Question: I have been trying to create a Gantt chart style timetable for a project I am working on. I am currently having trouble with the UI of said chart.

As you can see from my highly advanced mockup, events will be represented by a box (a grid) stretching from start to end time.
The problem I am having is creating these grids an infinite number of times from my code.
I would like, ideally, for each grid to have it's own unique but dynamically generated name. For example, the "Breakfast" event's grid would be called grid1, the Internationals Breakfast would be called grid2, the Keys Workshop grid3, as so on for as many grids as my program creates, potentially to infinity.
So, I know how to create grids with
'''
Grid aGrid = new Grid();
'''
But how would I go about giving each grid a different name?
I hope I've been vaguely coherent...
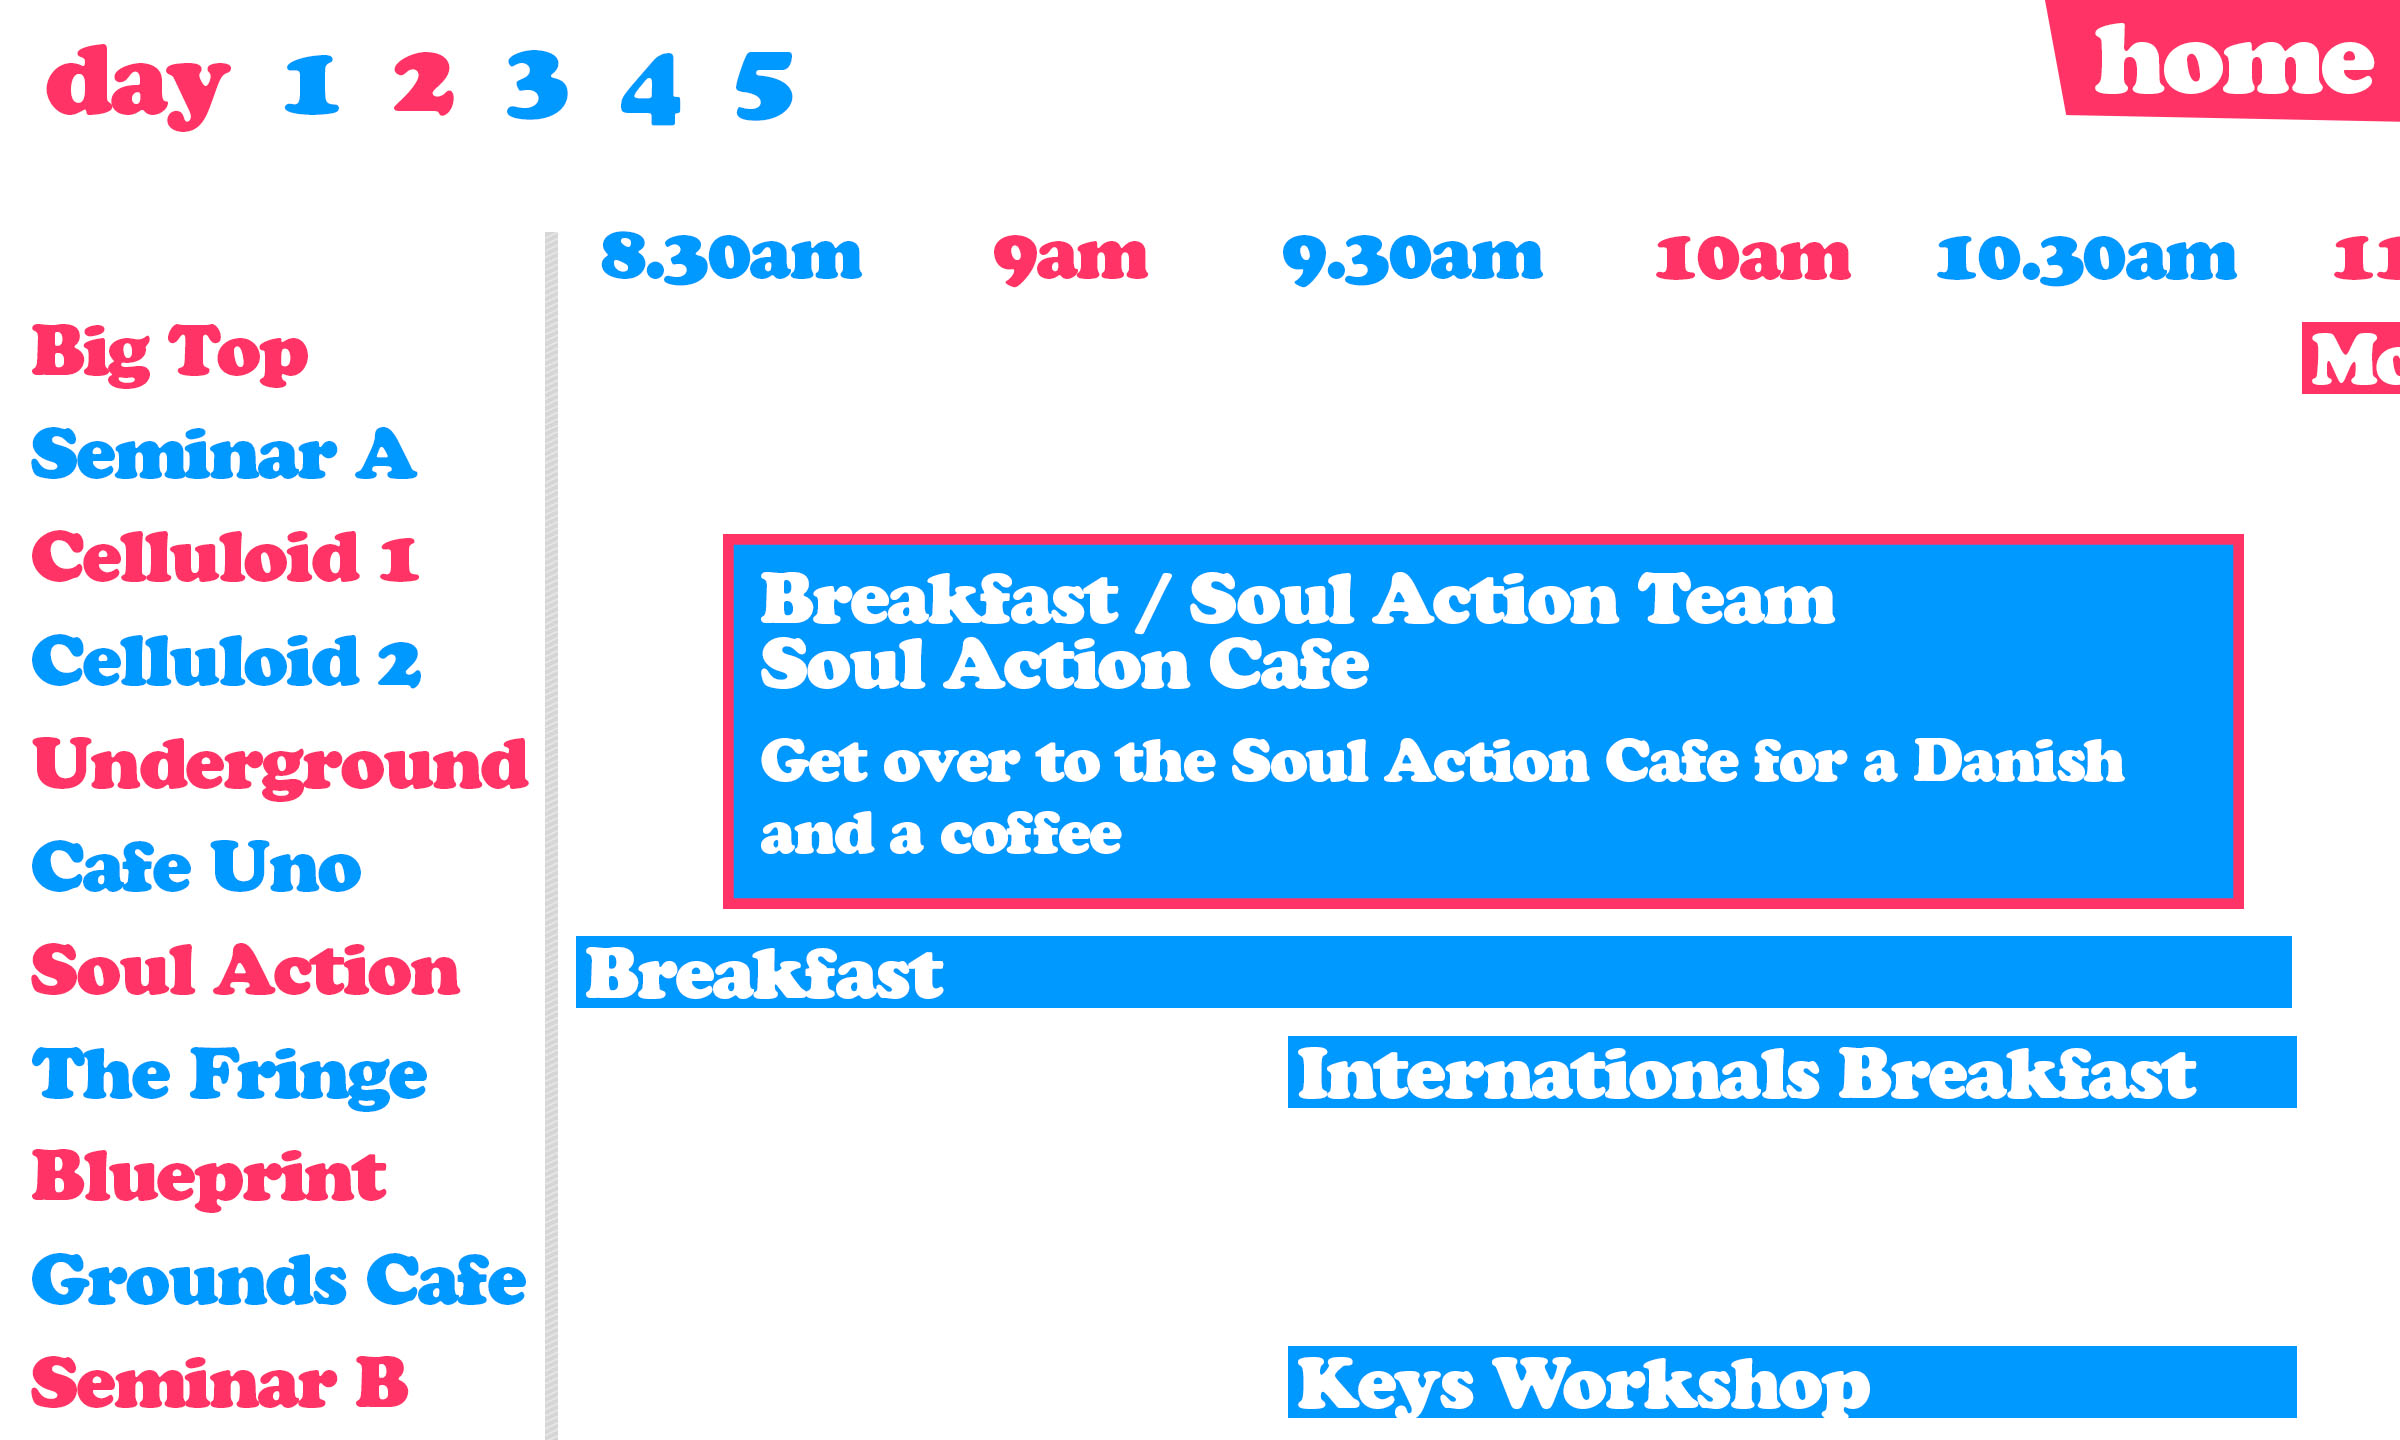
Answer: do you mean a different variable name?
if you have a list of grids, you should be storing them in some type of collection, like a 'List<Grid>' or 'ObservableCollection<Grid>', then you dont need to worry about naming them.
if thats not what you meant, and you want a unique Element Name for each Grid, then you could just have a grid counter that increments for each grid you create, and use that as the grid name
'''
Grid aGrid = new Grid();
aGrid.Name = "Grid" + gridCounter++;
'''